Question: Here i have to display list like display in right but i need like left one

For that i have created custom listview and used addview() for adding policydate,paymentdate and policyamt.
Here in my method i have used this code
'''
for(int x=0;x<noofpolicy;x++){
Log.i("Policy No",i.getpolicyno(x));
Log.i("Payment Date",i.getpaymentdate(x));
Log.i("Policy Amount",i.getpolicyamount(x)+"");
LayoutInflater inflaterforpolicylist = (LayoutInflater) getContext().getSystemService(Context.LAYOUT_INFLATER_SERVICE);
View hiddenInfo = inflaterforpolicylist.inflate(R.layout.rowdetaillist, null);
TextView policynoView = (TextView) hiddenInfo.findViewById(R.id.policynooflist);
TextView paymentdateView = (TextView) hiddenInfo.findViewById(R.id.paymentdateoflist);
TextView policynameView = (TextView) hiddenInfo.findViewById(R.id.policyamtoflist);
policynoView.setText(i.getpolicyno(x));
paymentdateView.setText(i.getpaymentdate(x));
policynameView.setText(i.getpolicyamount(x)+"");
myLayout.addView(hiddenInfo, x, new ViewGroup.LayoutParams(ViewGroup.LayoutParams.FILL_PARENT, ViewGroup.LayoutParams.FILL_PARENT));
}
'''
it showing all the record in logcat.
So here my question is that why it showing blank space in result and not displaying multiple records? What change i have to do in my code for displaying multiple records?
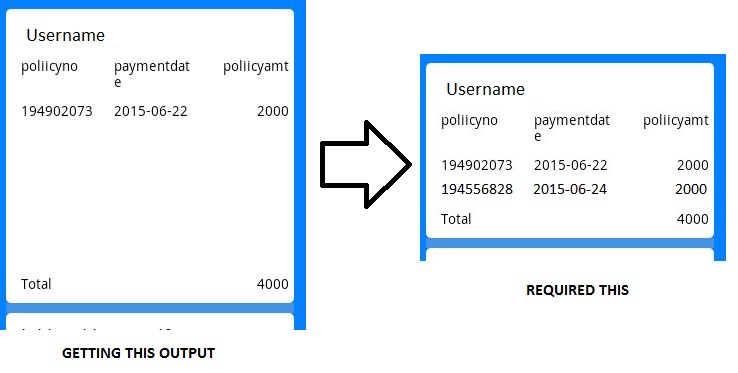
Answer: Use so that data which is not appearing to you that you can see and after that change in your xml by that it occupies full width for each record.